Field crop: maize
Growth stage: 2
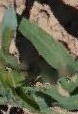
Species: maize